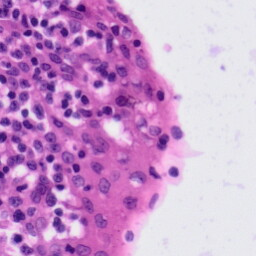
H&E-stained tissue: Tonsil